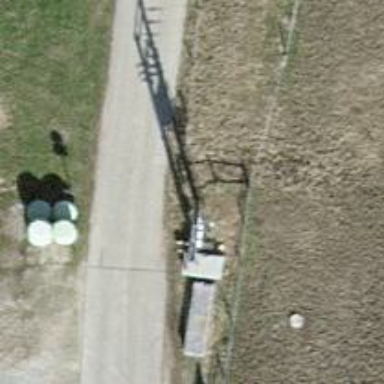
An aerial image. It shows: Concrete power pole with transformer attached.